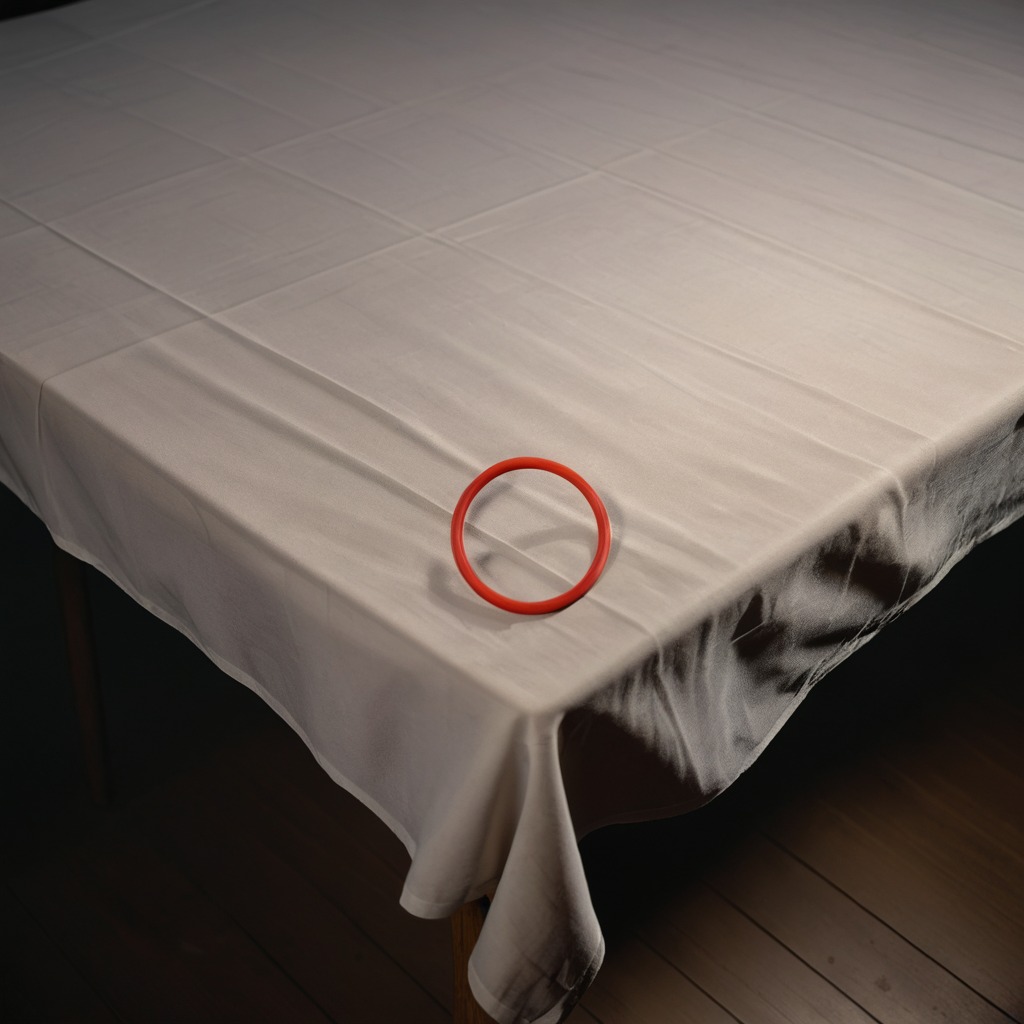
A rubber O-ring lies on the wooden table.